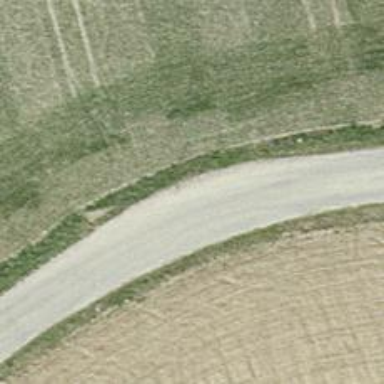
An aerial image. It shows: Asphalt track with grade1 quality.